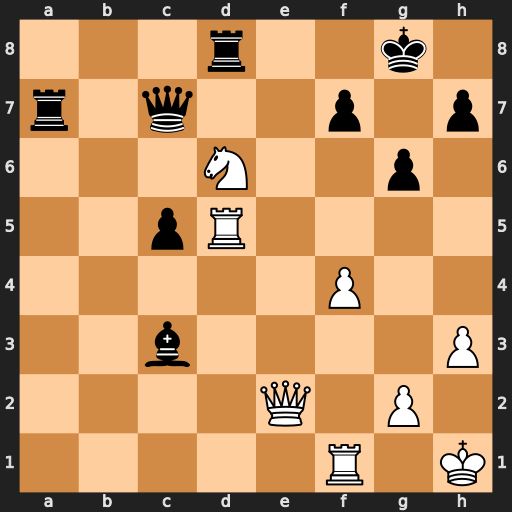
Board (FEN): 3r2k1/r1q2p1p/3N2p1/2pR4/5P2/2b4P/4Q1P1/5R1K
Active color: w
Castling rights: -
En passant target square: -
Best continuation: Nb5 Rxd5 Nxc7